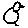
Label: bird